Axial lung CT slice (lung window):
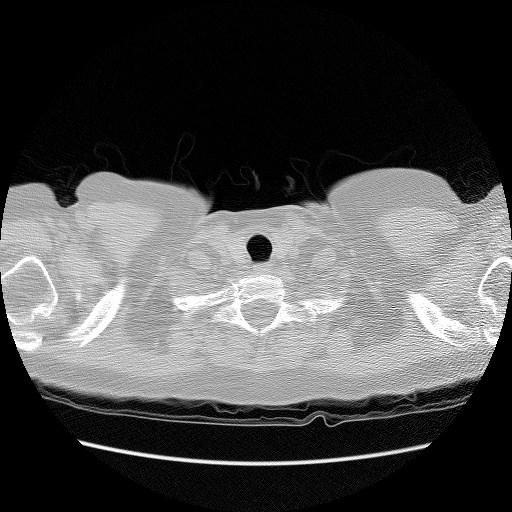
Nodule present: no